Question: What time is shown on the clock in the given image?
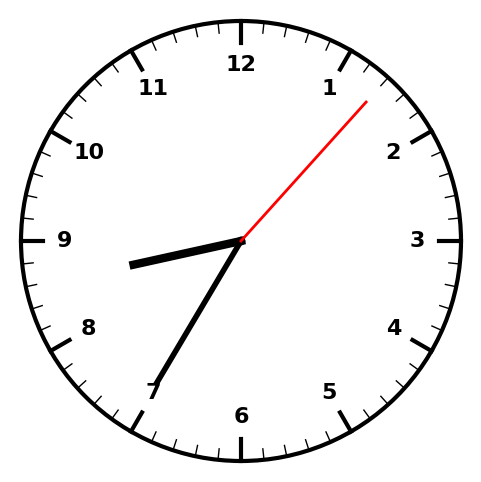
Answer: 08:35:07